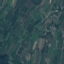
Label: PermanentCrop